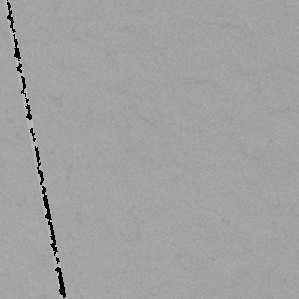
Label: frost